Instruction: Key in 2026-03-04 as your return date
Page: home
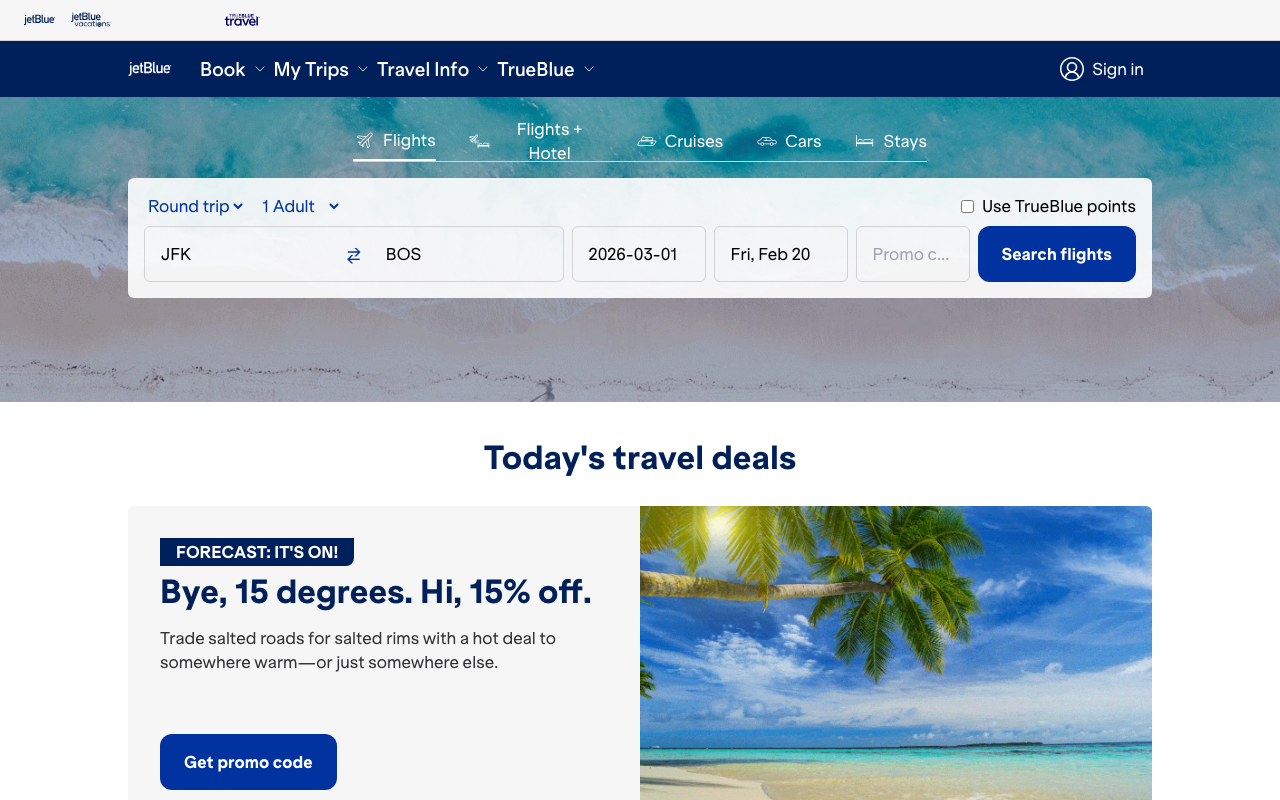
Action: type